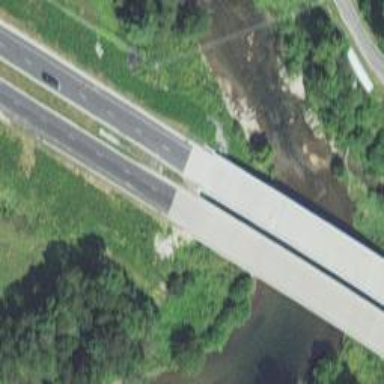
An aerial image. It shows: Trunk road bridge.